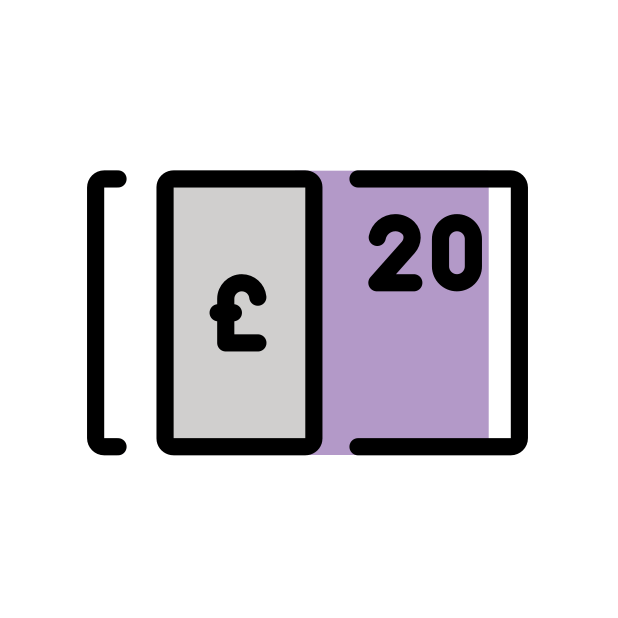
pound banknote